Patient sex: F
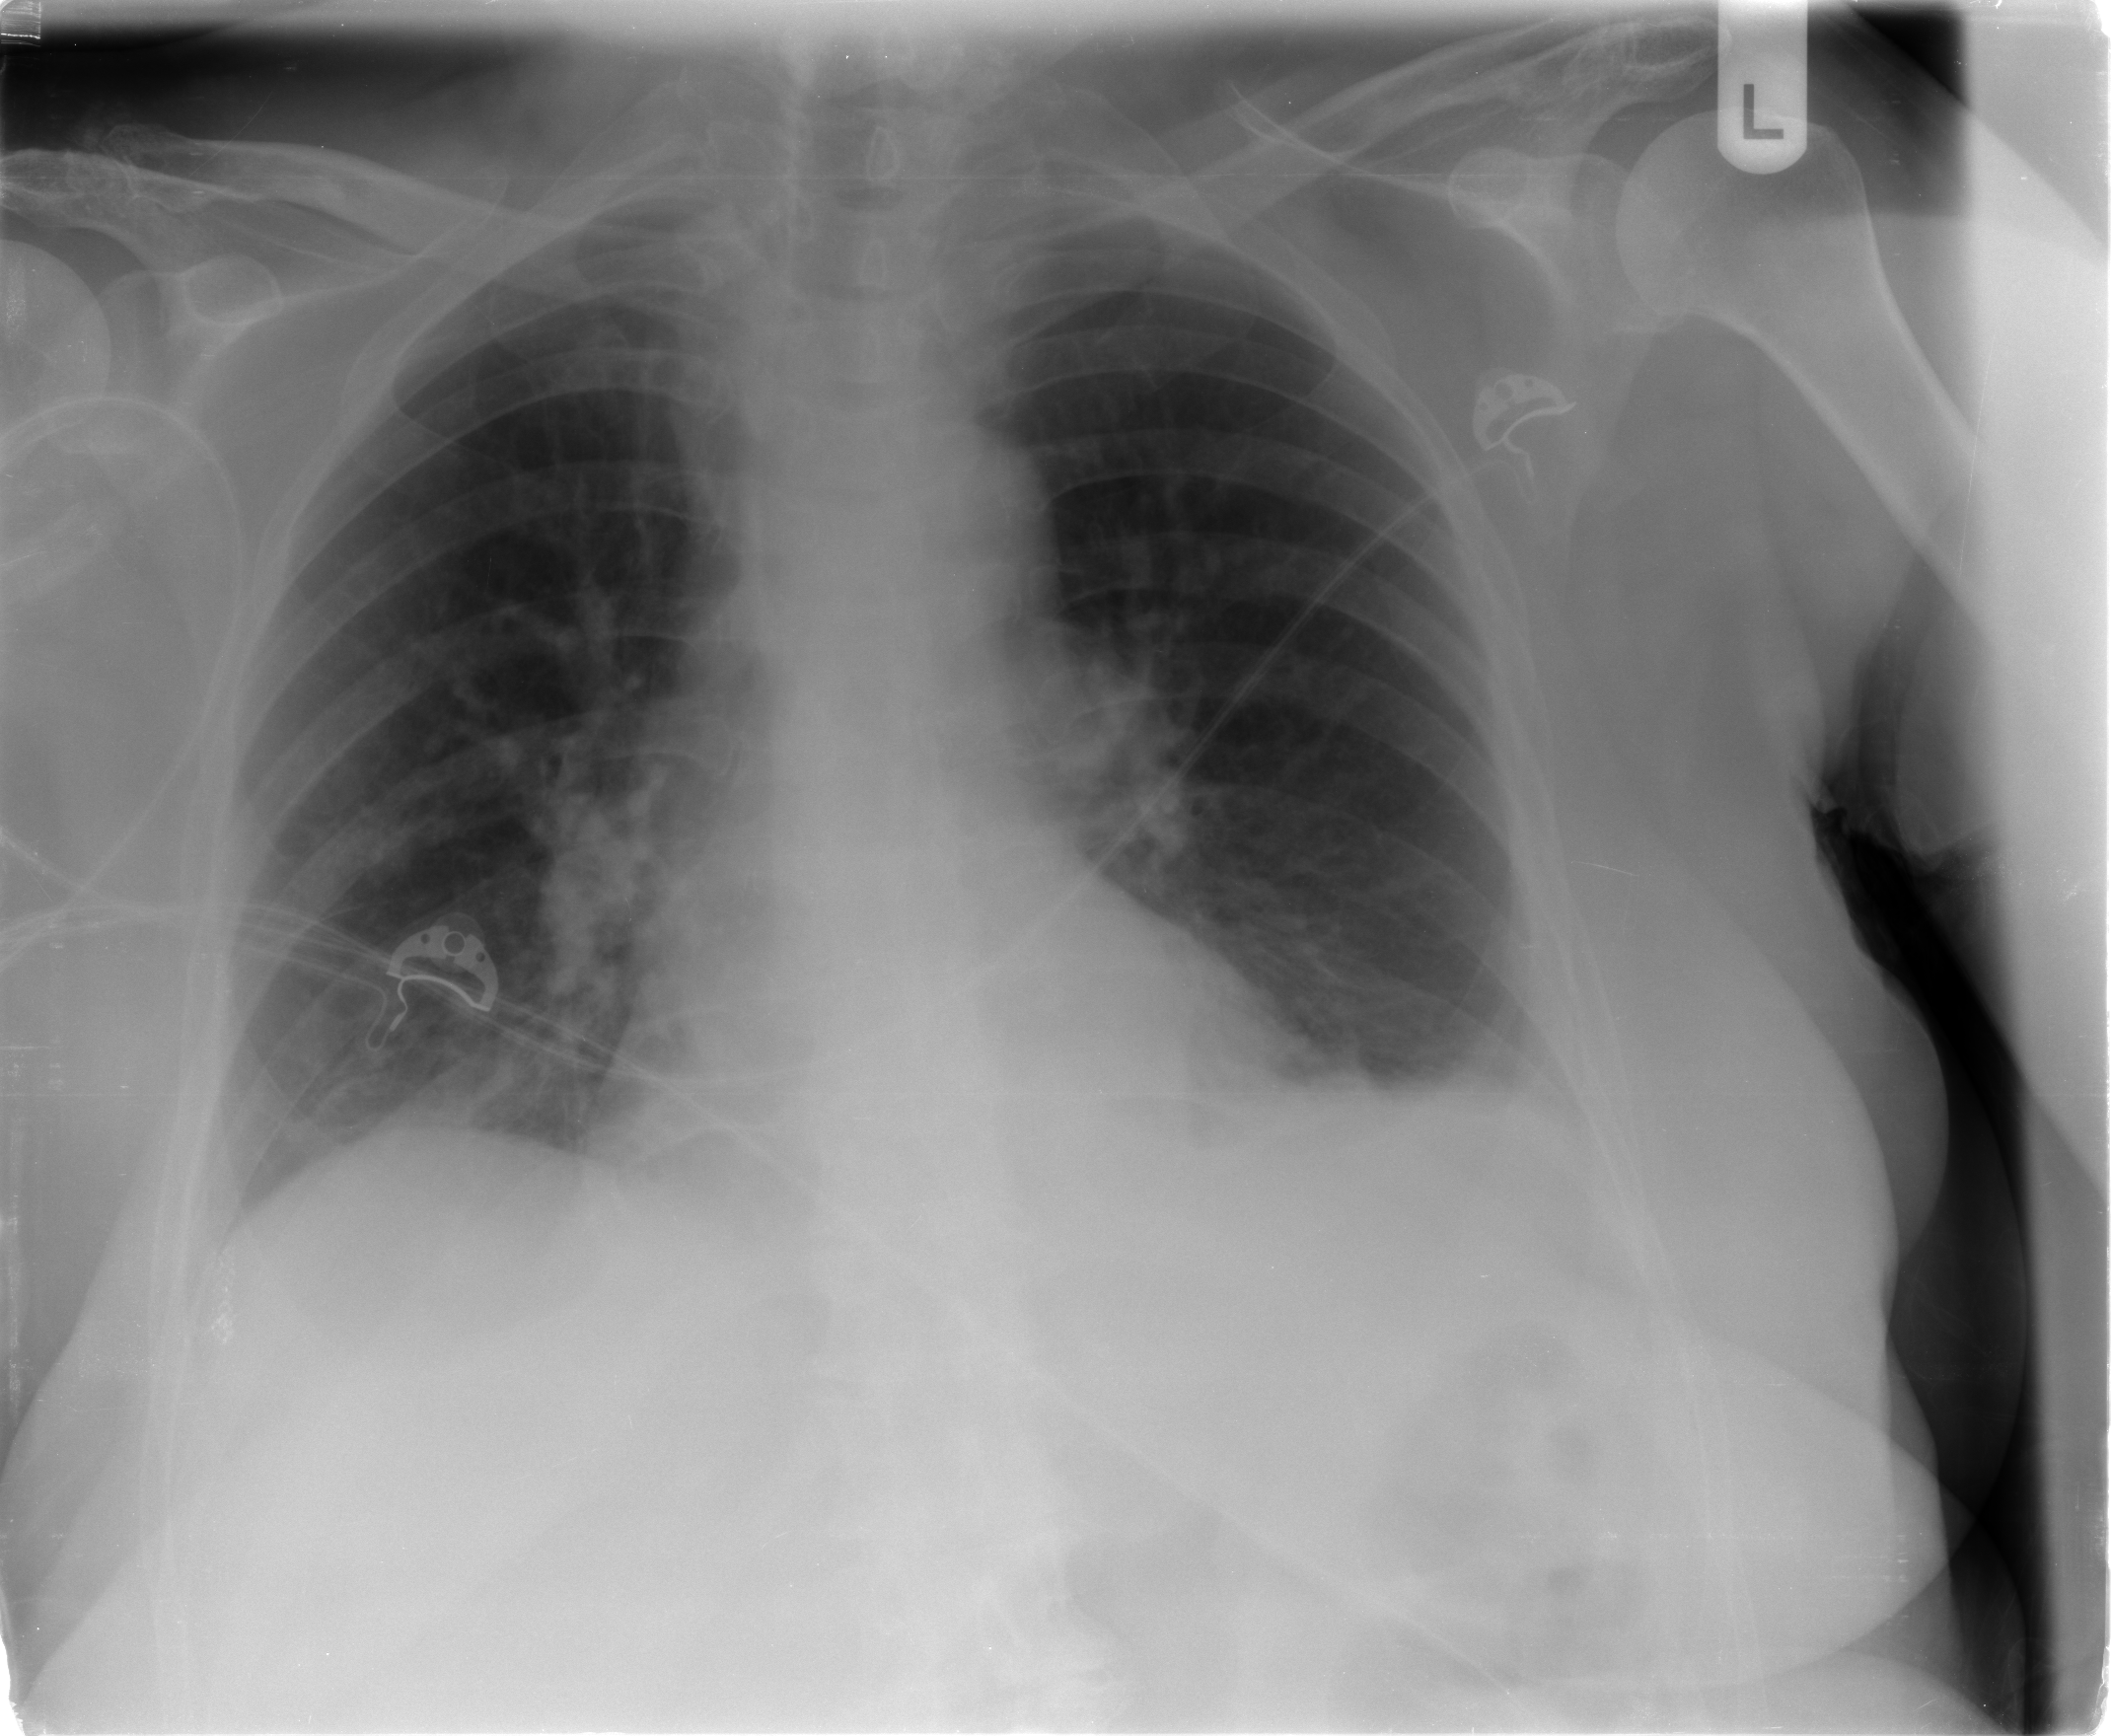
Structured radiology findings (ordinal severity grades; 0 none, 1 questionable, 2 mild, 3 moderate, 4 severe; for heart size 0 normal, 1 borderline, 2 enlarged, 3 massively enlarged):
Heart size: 1
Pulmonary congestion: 1
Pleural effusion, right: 0
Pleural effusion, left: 1
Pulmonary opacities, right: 0
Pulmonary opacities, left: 0
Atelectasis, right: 1
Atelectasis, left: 2